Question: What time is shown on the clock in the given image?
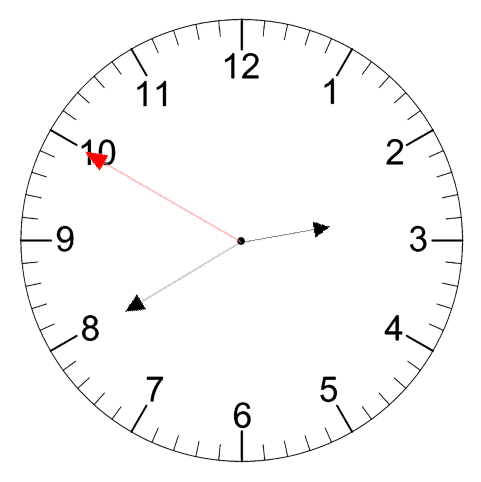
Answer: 02:39:50